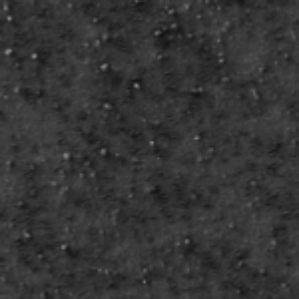
Label: frost